Field crop: maize
Growth stage: 2
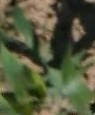
Species: maize